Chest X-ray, PA view. Patient: 58 years old, sex F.
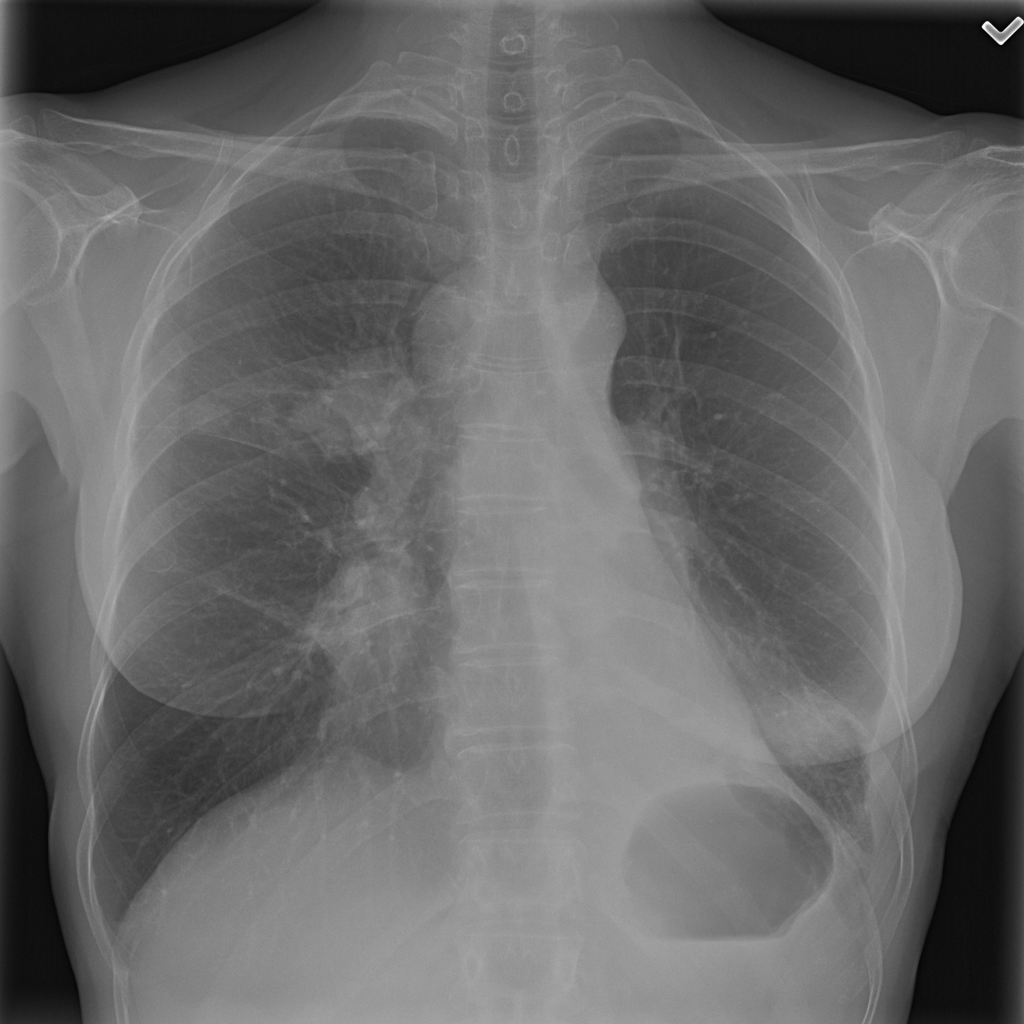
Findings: Effusion, Mass